Question: I have been working with iPhone app as developer and now my PM(Project Manager) wants to make architecture for web-service base app.I have developed Simple Architecture for this app but i don't know it's ok or not.What should i include in iPhone web service base architecture?
Thanks In Advance.
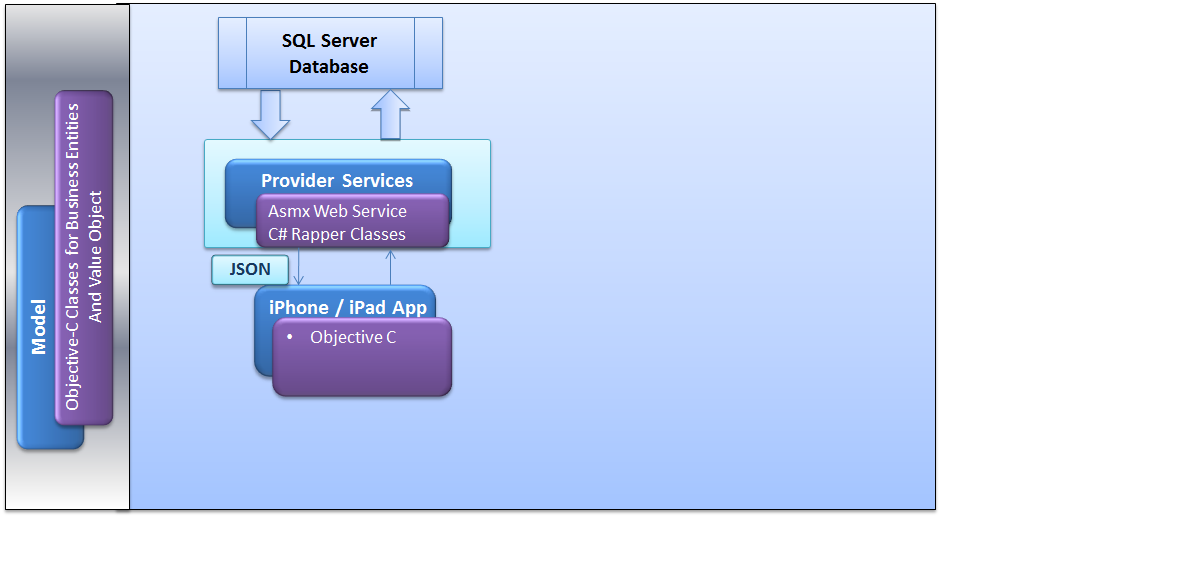
Answer: It all depends on what you app is supposed to do.
I would add documentation of the full HTTP API you are planning to use:
1. Resources
2. Commands supported on those resources
3. Explanation on the purpose of each resource
Basically a full documentation of all the possibilities available in your server for your iOS client to consume.